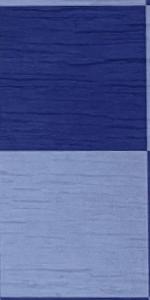
Label: Empty